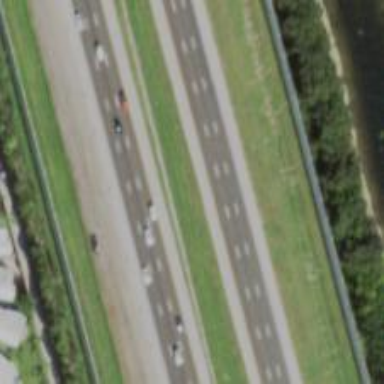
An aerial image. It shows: Asphalt motorway.